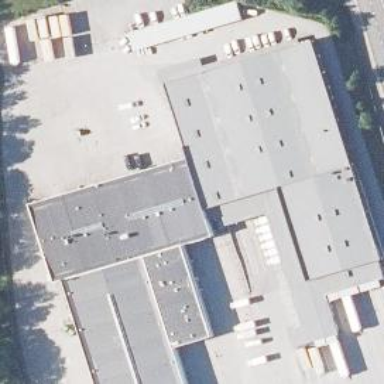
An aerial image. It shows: Hangar building used as post depot.